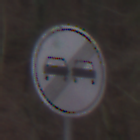
Verkehrszeichen: EndeUeberholverbot
Umgebung: Outdoor, Nature
Tageszeit: Midday
Wetter: Overcast
Licht: Natural
Jahreszeit: Autumn
Kontrast: LowContrast